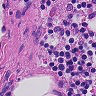
Metastatic tissue present: no